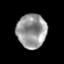
Tissue: prostate
Cell type: T cells
Senescence score: 0.3293
Nuclear area (px): 988
Mean DAPI intensity: 152.156